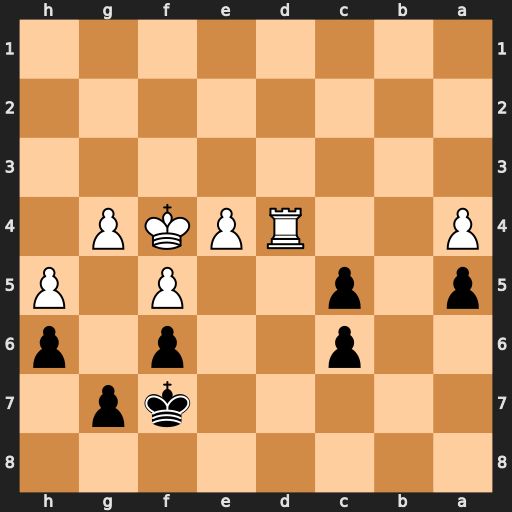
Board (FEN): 8/5kp1/2p2p1p/p1p2P1P/P2RPKP1/8/8/8
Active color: b
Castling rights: -
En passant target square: -
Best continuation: cxd4 e5 fxe5+